Interaction volume radius: 5 \u00c5
Interaction volume height: 50 \u00c5
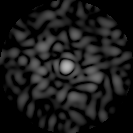
Disorder parameter: 0.8682